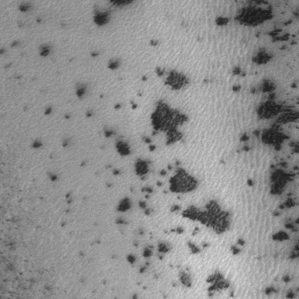
Label: frost